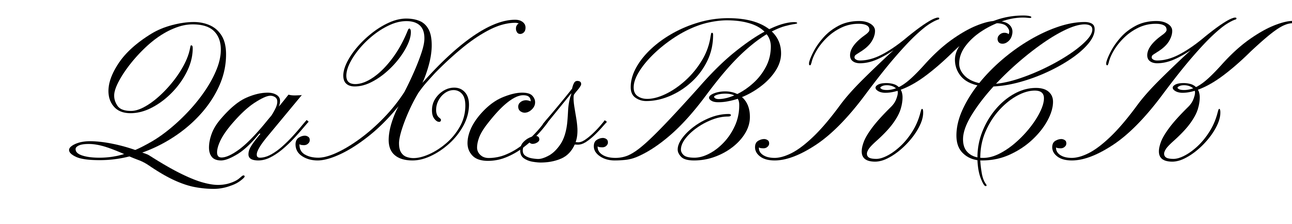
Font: PinyonScript-Regular